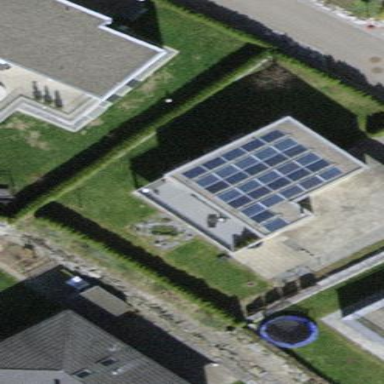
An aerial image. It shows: Solar power generator utilizing photovoltaic technology with solar photovoltaic panels.